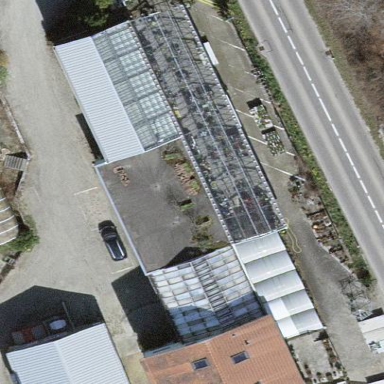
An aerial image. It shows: Garden centre housed in building.